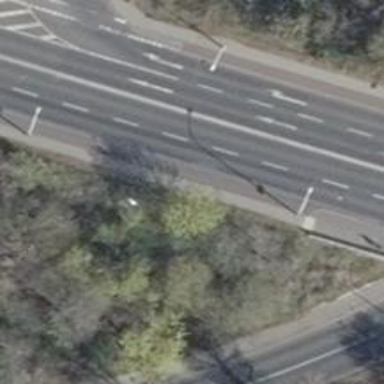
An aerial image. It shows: Primary highway bridge with asphalt surface.